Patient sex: F
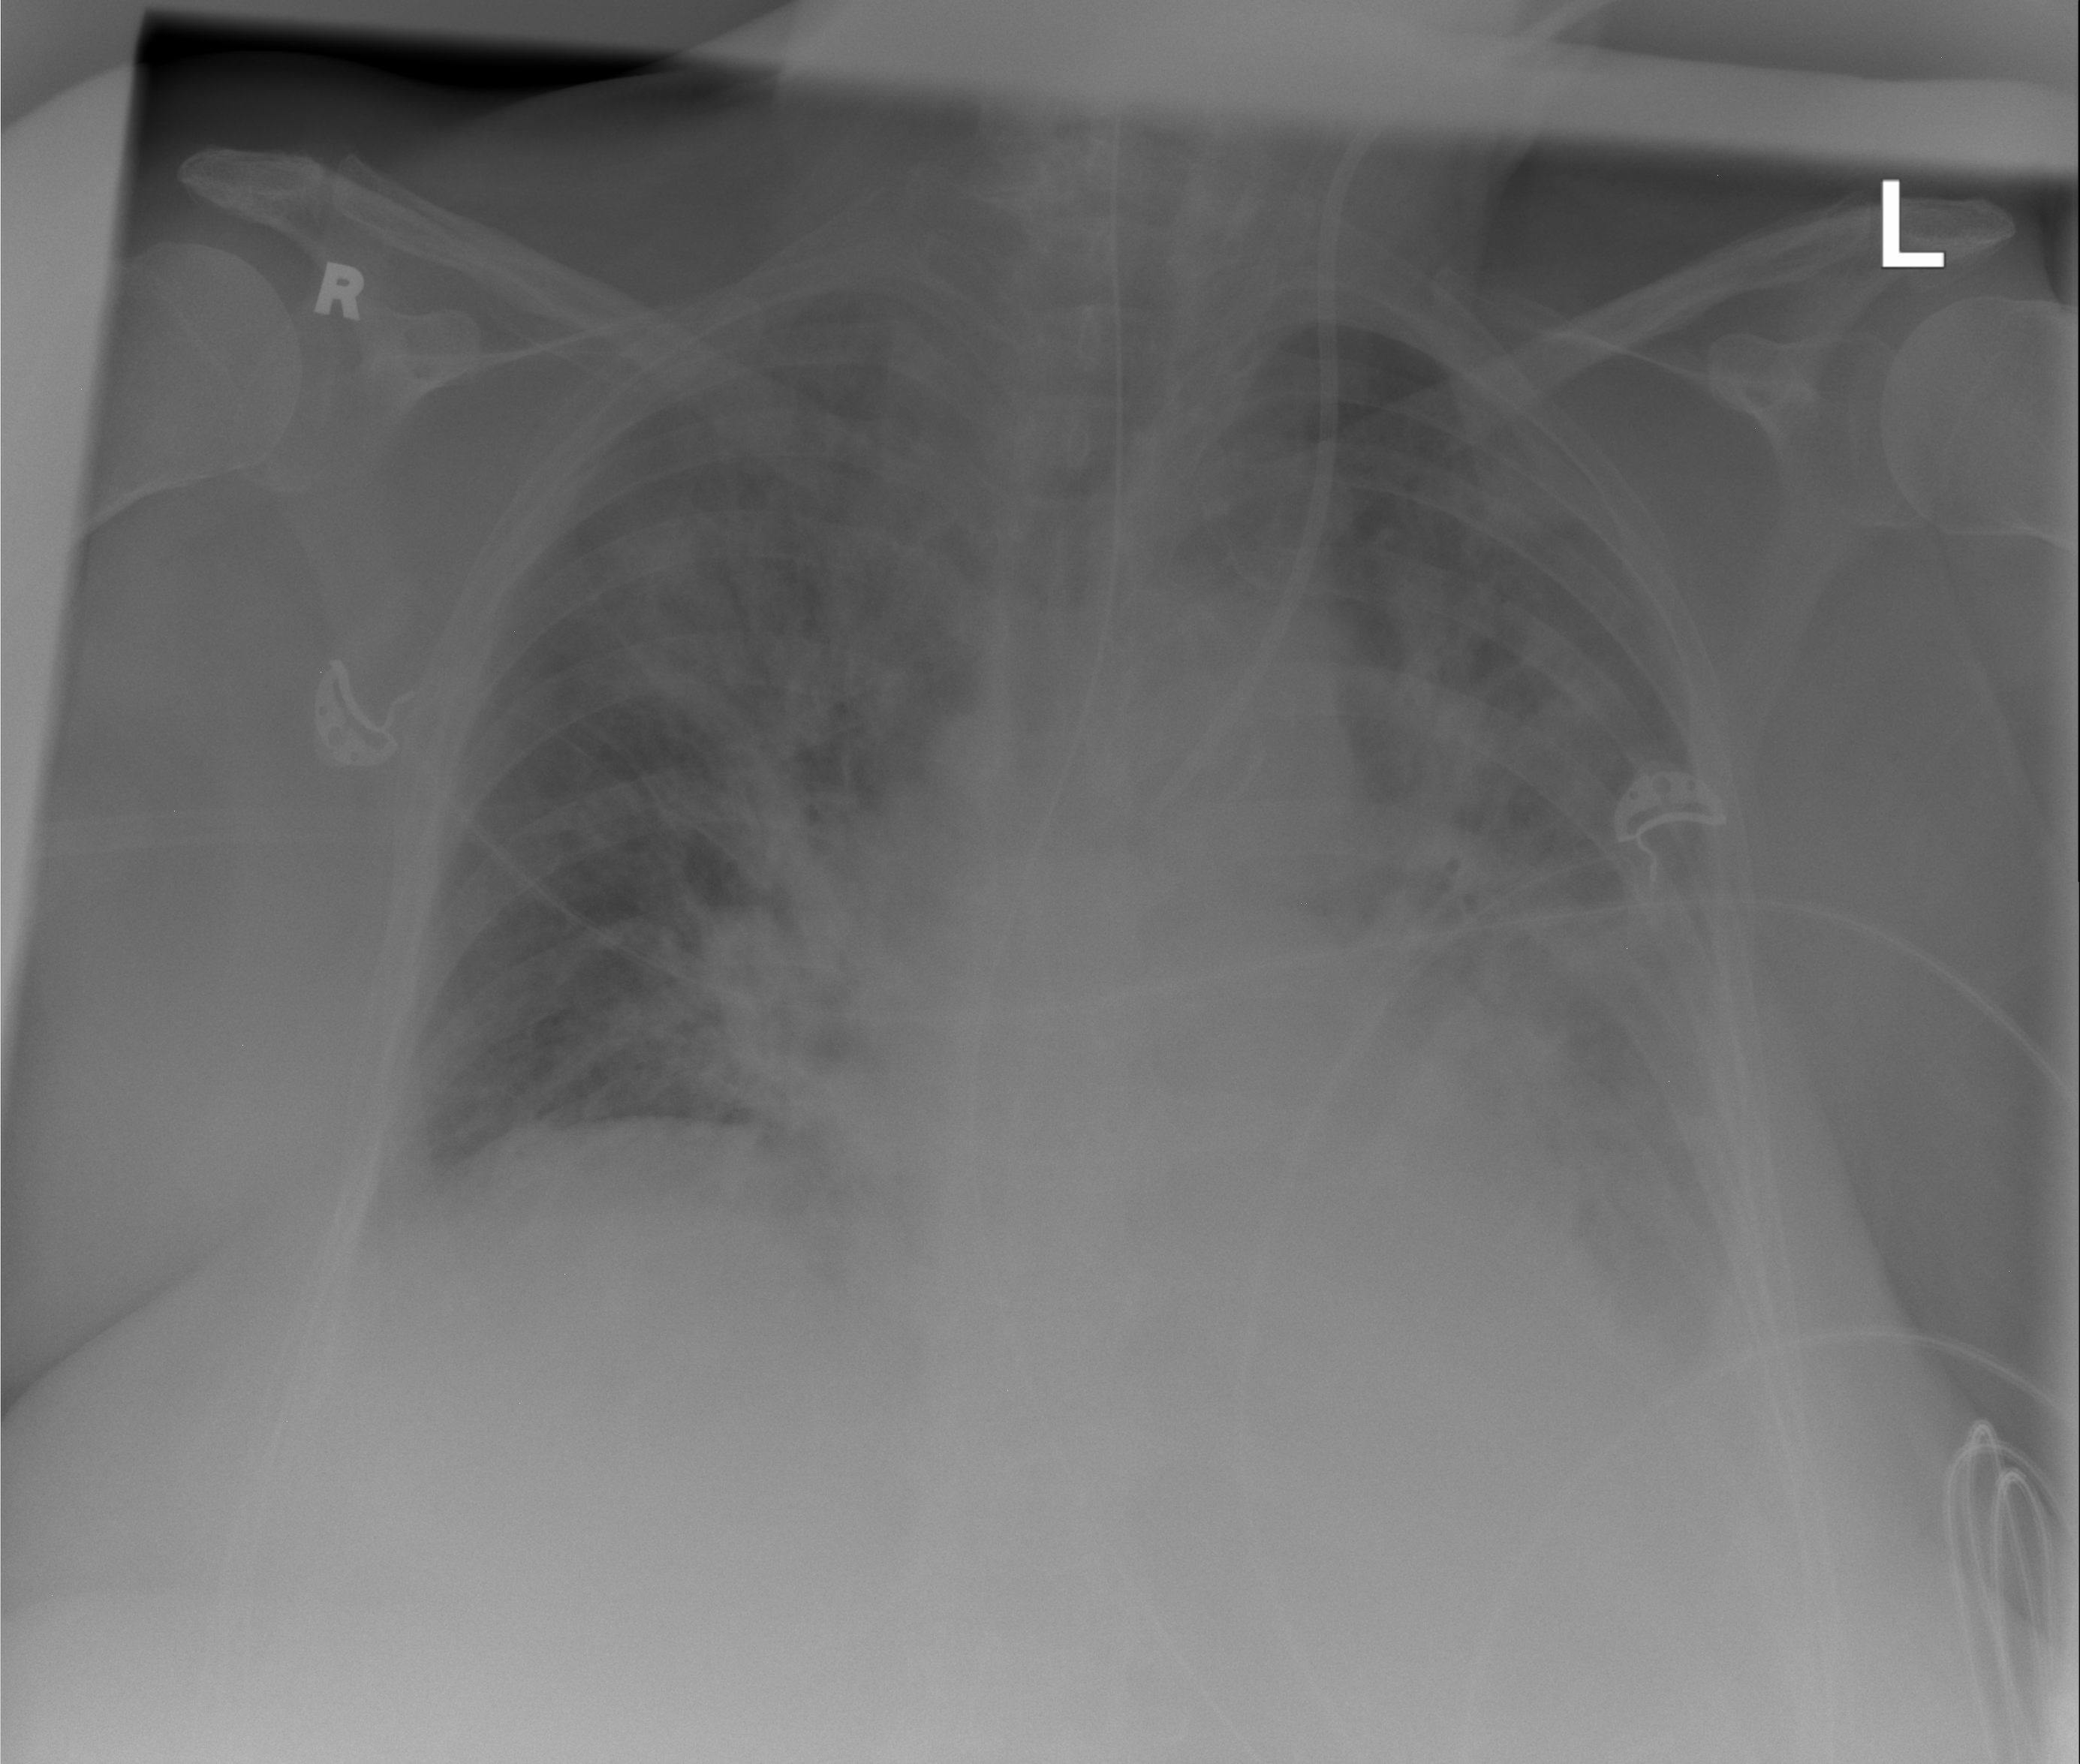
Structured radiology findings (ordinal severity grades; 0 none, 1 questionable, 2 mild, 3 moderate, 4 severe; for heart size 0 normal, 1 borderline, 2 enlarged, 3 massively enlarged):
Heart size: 2
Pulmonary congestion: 3
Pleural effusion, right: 2
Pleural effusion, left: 3
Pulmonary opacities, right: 3
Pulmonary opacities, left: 3
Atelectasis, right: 2
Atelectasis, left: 2